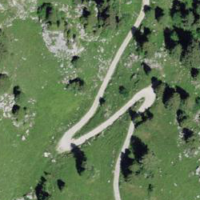
EUNIS habitat code: 24
Species observed at this site:
Erebia ligea